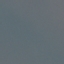
Label: SeaLake